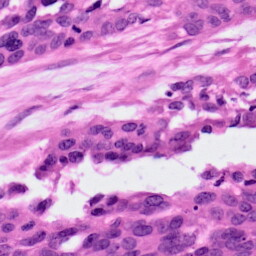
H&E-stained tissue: Ovarian